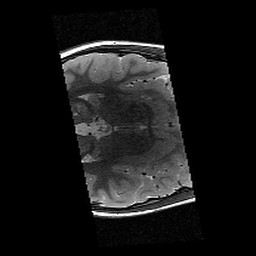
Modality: T2w
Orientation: axial
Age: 9
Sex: female
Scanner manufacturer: siemens
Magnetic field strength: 3 T
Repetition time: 9.23 s
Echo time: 0.067 s